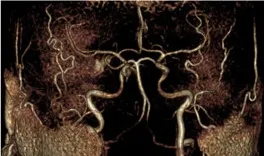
Initial imaging. (F) D0 CT-scan: No uncal herniation, favoring no intracranial hypertension (SDH, subacute subdural hematoma; SIH, spontaneous intracranial hypotension; D0: day of neurosurgical evacuation of the SDH).
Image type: radiology (ct)